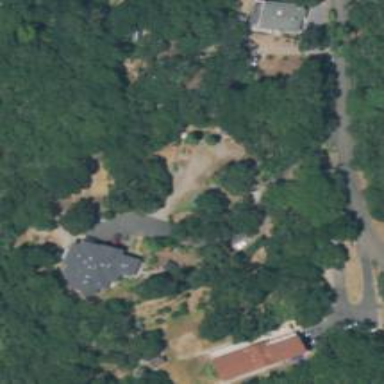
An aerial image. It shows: Driveway.